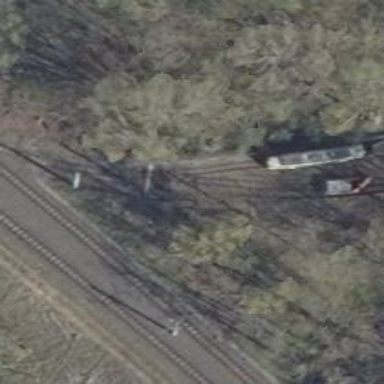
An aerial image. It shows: Railway switch with the turnout on the left side.